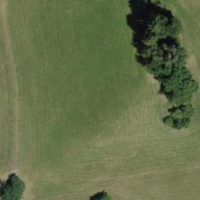
EUNIS habitat code: 24
Species observed at this site:
Aglais urticae
Corylus avellana